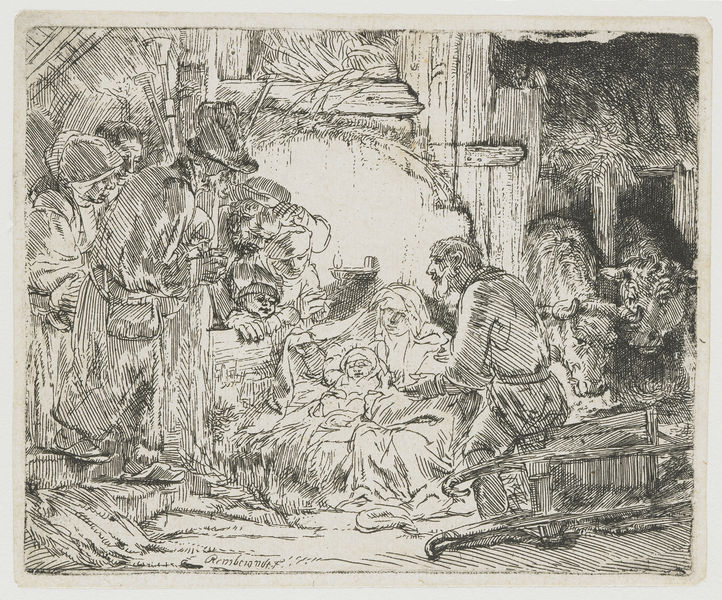
Titel: De aanbidding der herders: met de olielamp
Künstler: Rembrandt Harmensz. van Rijn
Standort: Amsterdam
Institution: Rijksmuseum
Schlagwörter: mann, menschen, sitzen, frau, männer, schwarz, skizze, stroh, weiss, zeichnung, tuch, rembrandt, hütte, sitzend, eltern, kind, mutter, vater, heu, kuh, baby, bett, schwarz weiss, radierung, stich, besuch, christus, stall, könige, maria, kupferstich, hirte, hirten, josef, joseph, geburt, hiretn